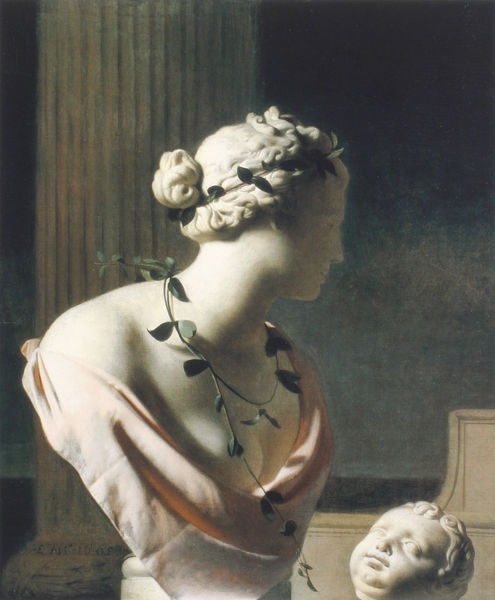
Titel: Stilleben mit Venusbüste
Künstler: Caesar van Everdingen
Institution: Den Haag, Mauritshuis
Schlagwörter: blau, dunkel, gemälde, kopf, grün, blume, bunt, frau, frisur, grau, haar, licht, marmor, profil, schmuck, säule, zeichnung, tuch, gesicht, knoten, stein, hals, gewand, haare, kind, mutter, pflanze, dekolletee, locken, rosa, putto, ranken, skulptur, statue, brüste, dutt, kette, baby, zopf, büste, wange, entblößt, halskette, foto, torso, kranz, lorbeer, lorbeeren, ranke, photo, efeu, halbprofil, statuen, antik, tempel, büsten, amor, sohn, standbild, mamor, lohrbeeren, paragone, kinderkopf, knabenkopf, flechtfrisur, bby, griechenlandn, rosa tuch, antike frauenkopf kind säule kassizistisch, haar blick